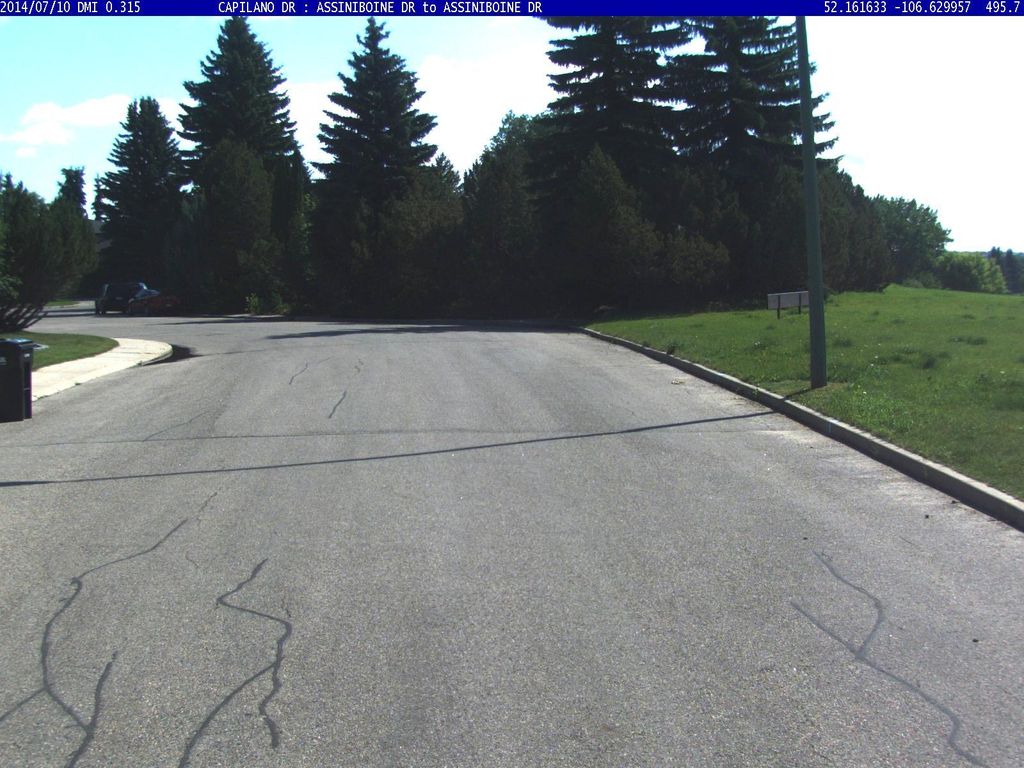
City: saskatoon